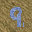
Label: 9